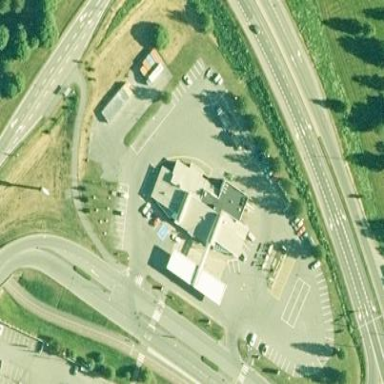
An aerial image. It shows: Building designated for providing fuel.